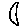
Label: moon